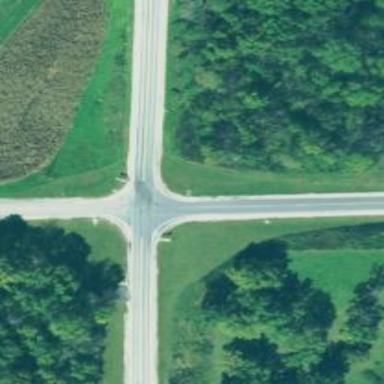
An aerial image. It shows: Stop road.